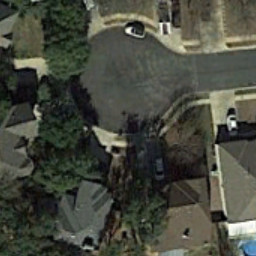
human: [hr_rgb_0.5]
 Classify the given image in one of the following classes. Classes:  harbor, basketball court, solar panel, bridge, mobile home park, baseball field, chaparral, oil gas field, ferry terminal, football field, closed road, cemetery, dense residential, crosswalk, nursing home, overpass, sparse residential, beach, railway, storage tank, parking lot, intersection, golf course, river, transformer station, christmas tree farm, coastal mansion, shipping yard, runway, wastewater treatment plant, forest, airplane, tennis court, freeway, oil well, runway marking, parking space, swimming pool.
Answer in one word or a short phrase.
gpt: closed road